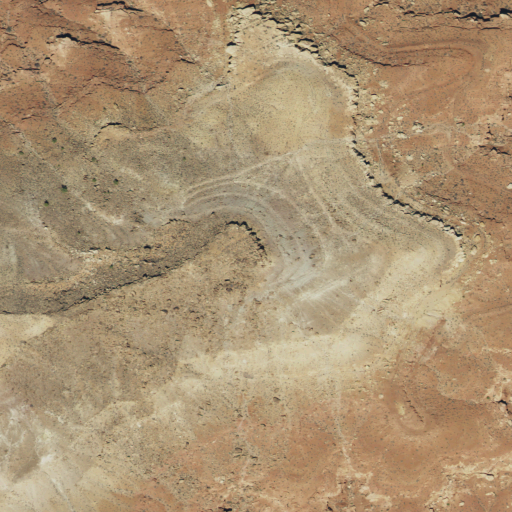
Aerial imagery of cliff(s) in Utah named Browns Rim containing shrub, barren land, and evergreen forest